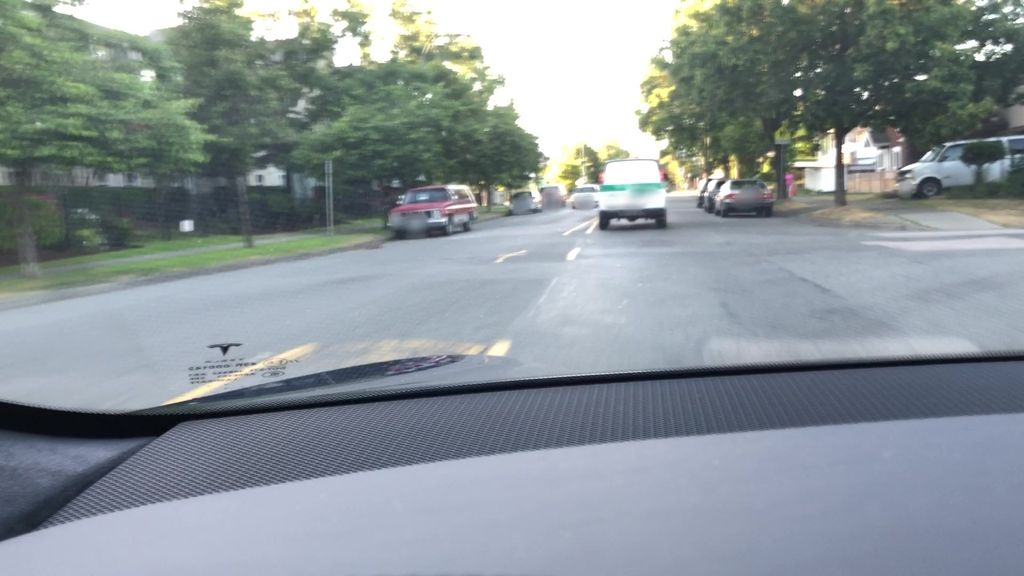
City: vancouver